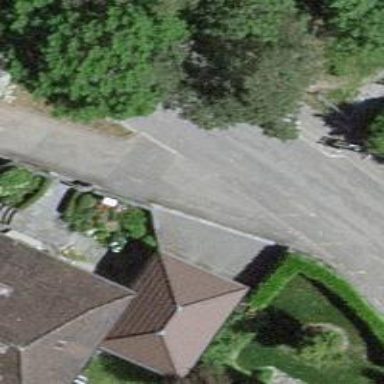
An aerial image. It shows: Set of steps on the road.